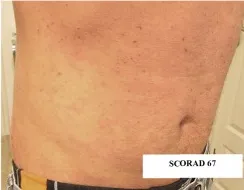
Cutaneous findings. (C, D) Extensive eczema in patient III.2.
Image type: medical_photograph (skin_photograph)